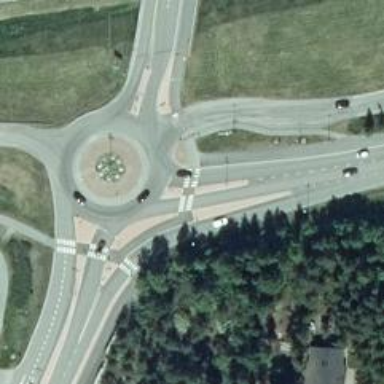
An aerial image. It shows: Asphalt cycleway with marked crossing and crossing island.